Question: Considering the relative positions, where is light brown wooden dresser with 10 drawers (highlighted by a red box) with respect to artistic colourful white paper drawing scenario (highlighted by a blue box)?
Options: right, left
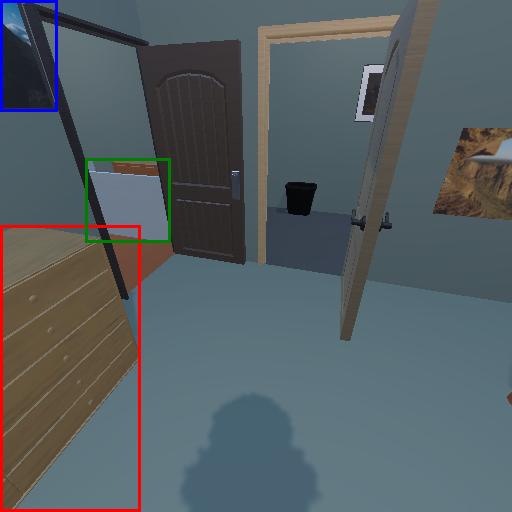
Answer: right